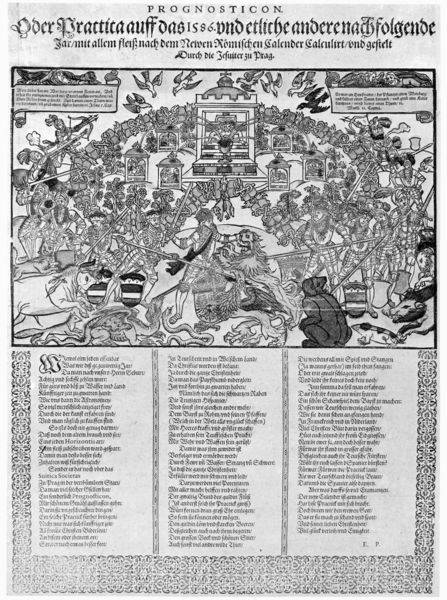
Titel: PROGNOSTICON.Oder Practica auff das 1586
Standort: Zürich.
Institution: Wickiana
Schlagwörter: hand, kopf, weiß, sitzen, grau, köpfe, schwarz, szene, zeichnung, tiere, ornament, geköpft, rahmen, bild, häuser, vögel, kirche, fliegen, kreis, reiter, turm, holzschnitt, schrift, bogen, grafik, graphik, spalten, rand, schlacht, könig, lanze, inschrift, deutsch, arena, schwein, burg, kreuz, flug, druck, schwarzweiss, radierung, stich, titel, seite, illustration, schwert, text, zeitung, initiale, überschrift, schlange, ritter, armee, heer, buchdruck, wappen, fuchs, antik, mittelalter, krieger, greif, kapelle, tempel, löwe, armbrust, kupferstich, stier, bären, bär, raben, altdeutsch, drache, stuch, tafeln, druckschrift, majuskel, lowe, bestien, kolumnen, eichhörnchen, kamof, blett, prognosticon, och nee, eichkatzerl